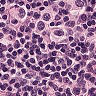
Metastatic tissue present: yes